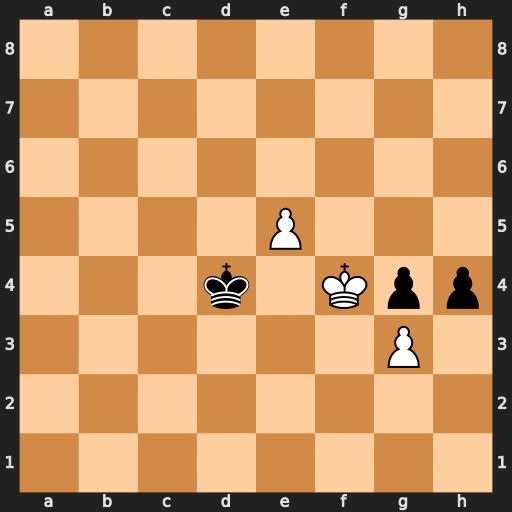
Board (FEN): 8/8/8/4P3/3k1Kpp/6P1/8/8
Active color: w
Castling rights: -
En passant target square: -
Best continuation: e6 h3 e7 h2 e8=Q